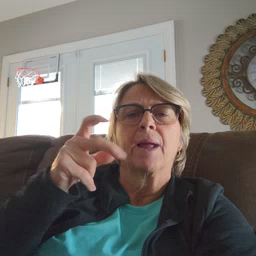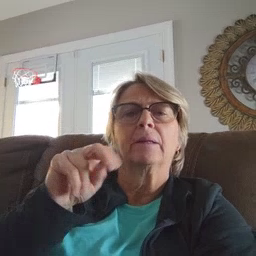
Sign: pen